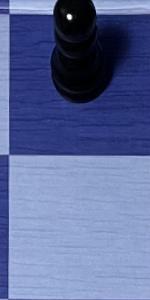
Label: Empty